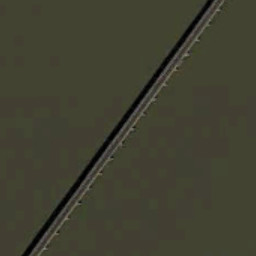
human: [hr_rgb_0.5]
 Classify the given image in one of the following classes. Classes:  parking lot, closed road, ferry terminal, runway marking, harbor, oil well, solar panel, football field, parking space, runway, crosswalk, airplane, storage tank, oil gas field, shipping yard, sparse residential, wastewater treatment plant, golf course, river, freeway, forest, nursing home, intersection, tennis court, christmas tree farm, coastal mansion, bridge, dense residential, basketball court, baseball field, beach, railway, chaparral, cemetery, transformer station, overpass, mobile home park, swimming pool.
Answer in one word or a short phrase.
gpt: bridge